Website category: auto
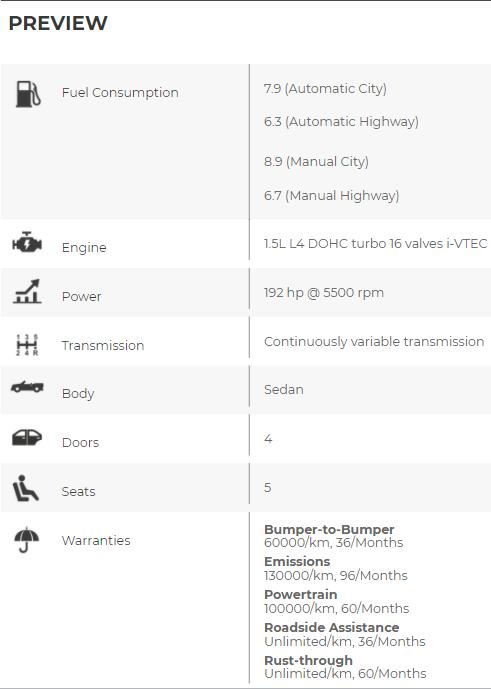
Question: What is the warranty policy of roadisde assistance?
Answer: Unlimited/km, 36/Months

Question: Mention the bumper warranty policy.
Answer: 60000/km, 36/Months

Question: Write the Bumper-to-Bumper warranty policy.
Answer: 60000/km, 36/Months

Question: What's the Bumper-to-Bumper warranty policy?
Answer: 60000/km, 36/Months

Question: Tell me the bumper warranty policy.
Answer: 60000/km, 36/Months

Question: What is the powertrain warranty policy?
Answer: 100000/km, 60/Months

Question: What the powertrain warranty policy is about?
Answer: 100000/km, 60/Months

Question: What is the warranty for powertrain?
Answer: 100000/km, 60/Months